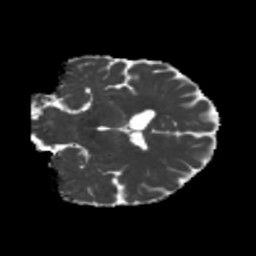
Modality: MD
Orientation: coronal
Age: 42
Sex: male
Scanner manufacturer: siemens
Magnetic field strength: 3 T
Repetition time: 5.25 s
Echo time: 0.08 s